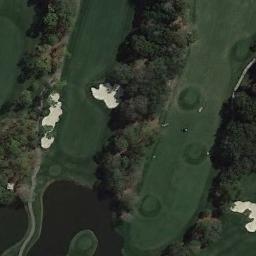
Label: golf_course